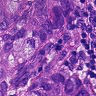
Metastatic tissue present: yes